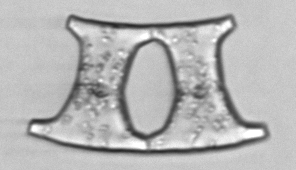
Label: Eucampia